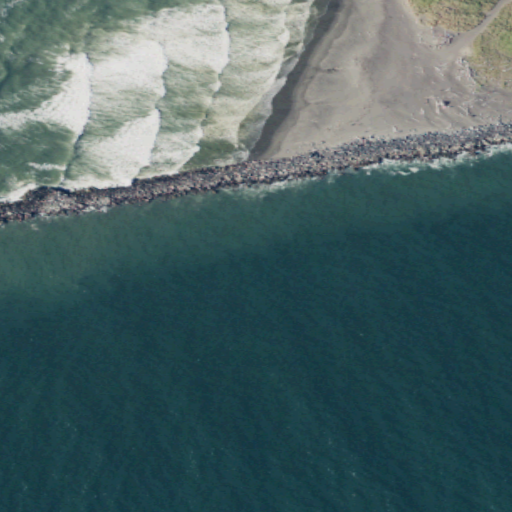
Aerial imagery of cape in Washington named Point Brown containing open water, barren land, and herbaceous wetlands